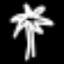
Label: palm tree